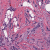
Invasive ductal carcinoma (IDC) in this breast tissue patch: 1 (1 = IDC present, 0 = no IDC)